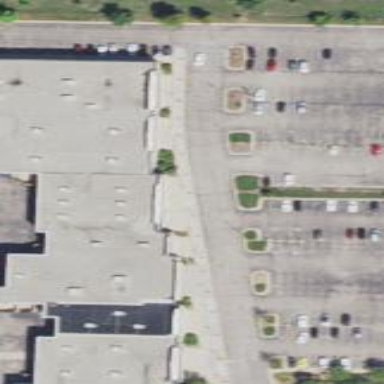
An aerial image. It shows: Retail building.